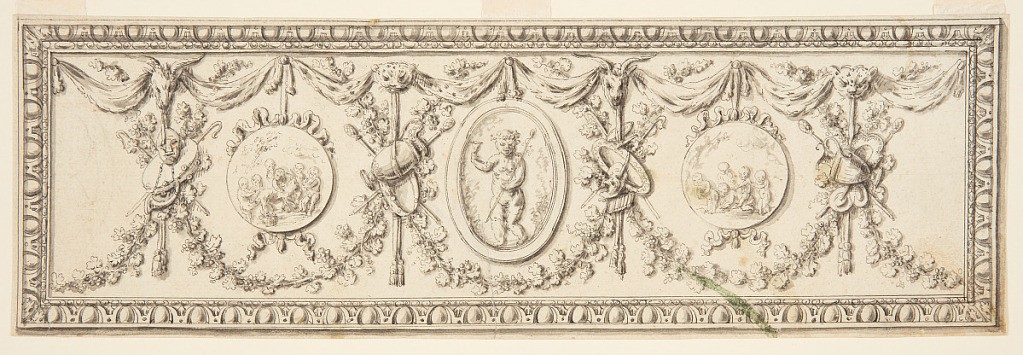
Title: Design for a panel
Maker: Gilles Paul Cauvet, French, 1731–1788
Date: ca. 1775
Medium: Pen and black ink on paper with brush and ink wash
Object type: Drawing
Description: Animal's heads support festoons of hides. Trophies of Dionysiac objects are suspended from the heads. Medallions with Bacchic Representations hang in the intervals. Framed by mouldings.